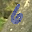
Label: 6